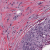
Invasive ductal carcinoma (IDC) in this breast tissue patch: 0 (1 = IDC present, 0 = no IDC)